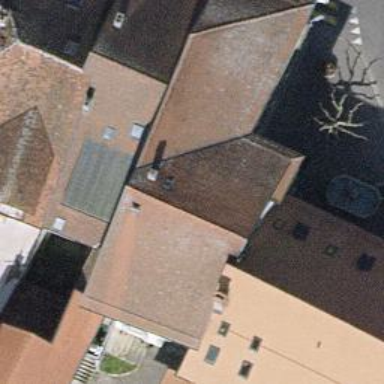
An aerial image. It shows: Pub.